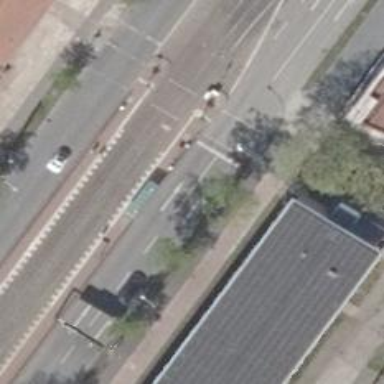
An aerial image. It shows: Road with traffic signals for signaling.